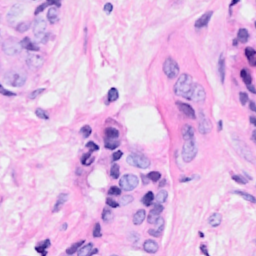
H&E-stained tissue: Breast